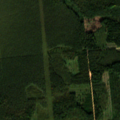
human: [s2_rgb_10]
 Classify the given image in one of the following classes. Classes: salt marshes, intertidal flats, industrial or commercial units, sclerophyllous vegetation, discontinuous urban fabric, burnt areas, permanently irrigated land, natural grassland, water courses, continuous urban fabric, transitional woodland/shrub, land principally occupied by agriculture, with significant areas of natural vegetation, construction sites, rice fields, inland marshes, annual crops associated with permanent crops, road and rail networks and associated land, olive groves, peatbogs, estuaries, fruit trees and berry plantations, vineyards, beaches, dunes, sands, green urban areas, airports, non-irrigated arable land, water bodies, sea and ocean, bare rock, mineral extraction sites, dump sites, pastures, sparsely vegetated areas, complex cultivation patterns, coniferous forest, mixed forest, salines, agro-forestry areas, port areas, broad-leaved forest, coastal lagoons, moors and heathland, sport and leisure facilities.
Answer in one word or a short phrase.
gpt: coniferous forest, mixed forest, transitional woodland/shrub